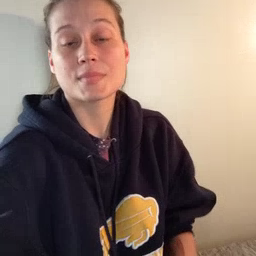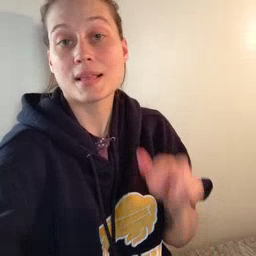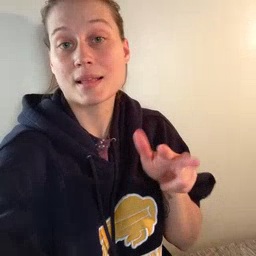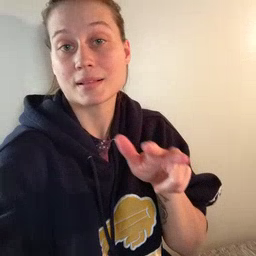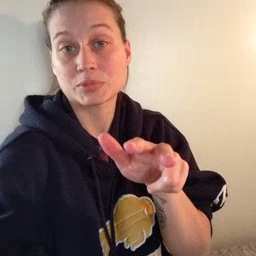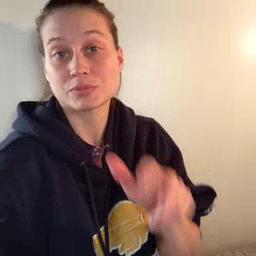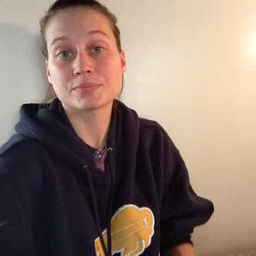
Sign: helicopter